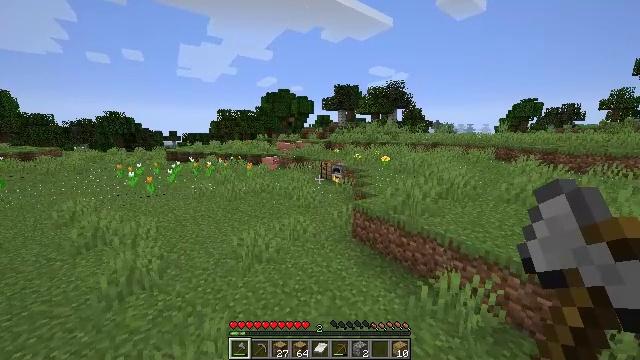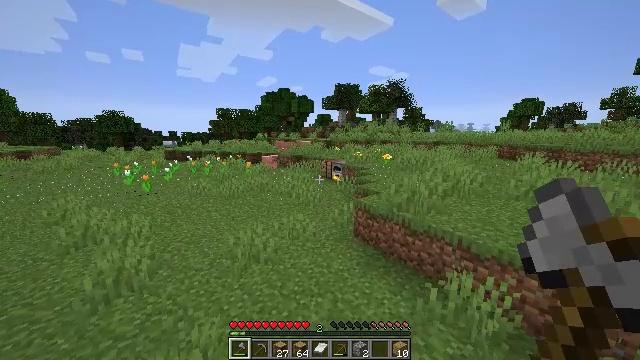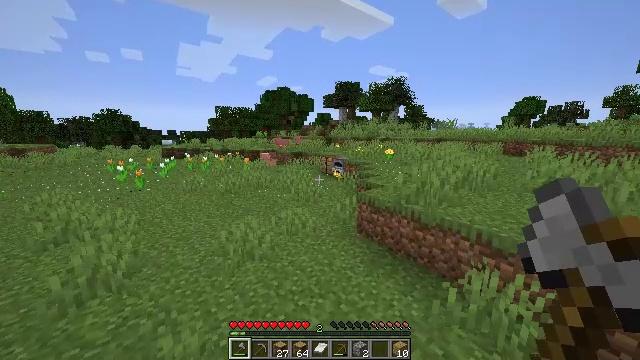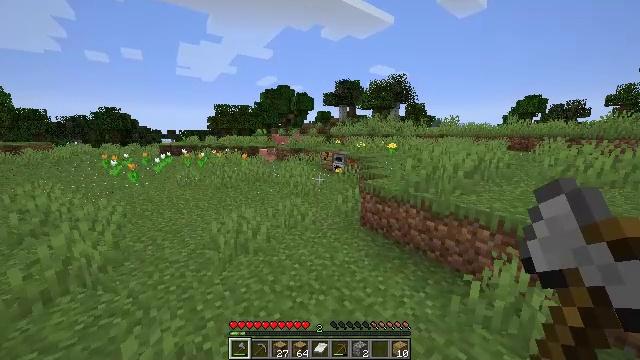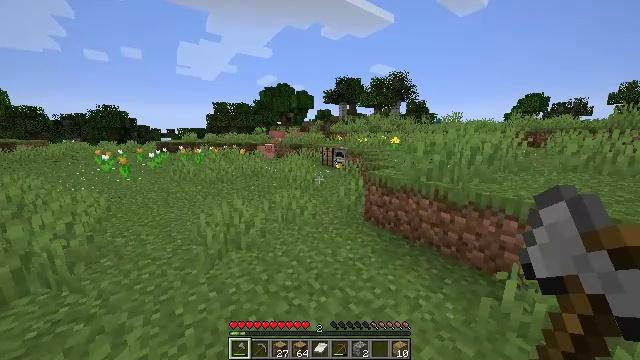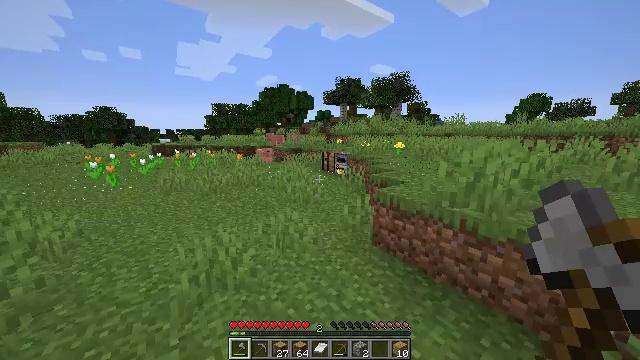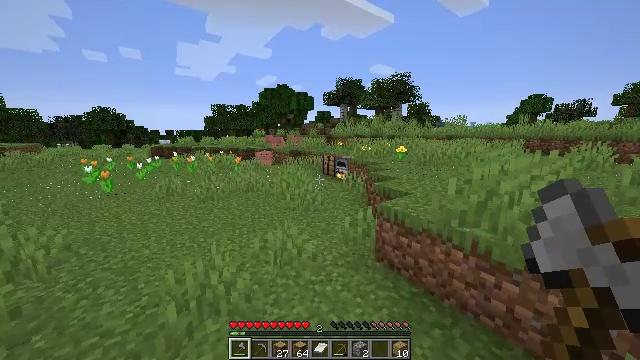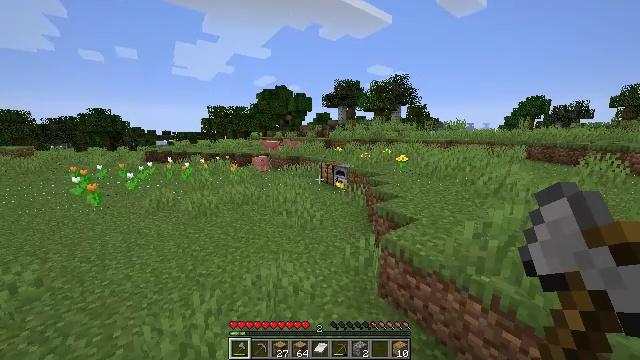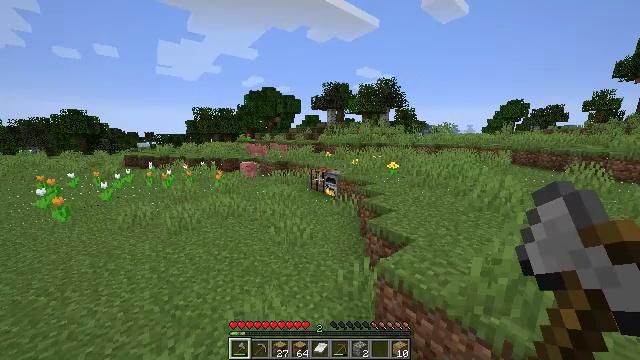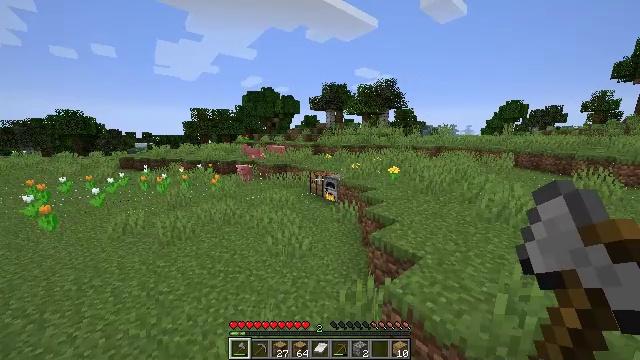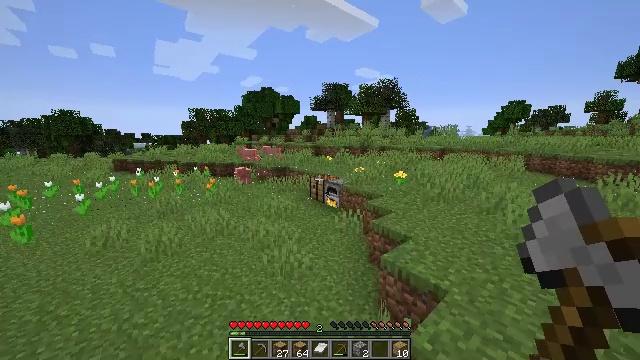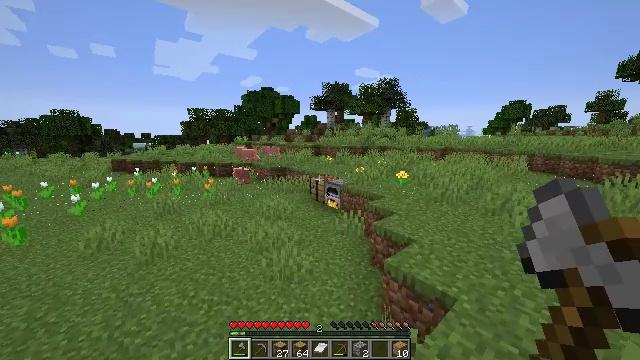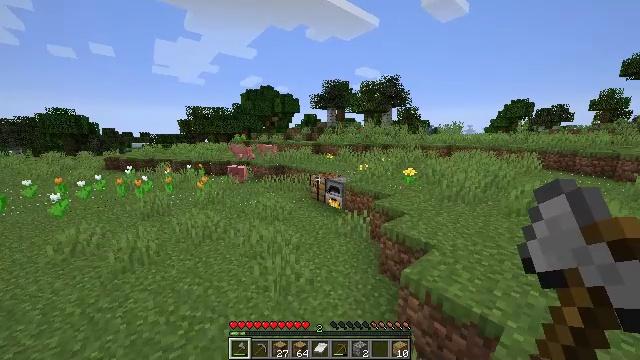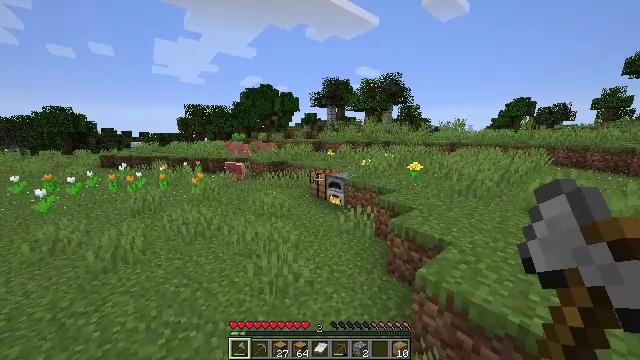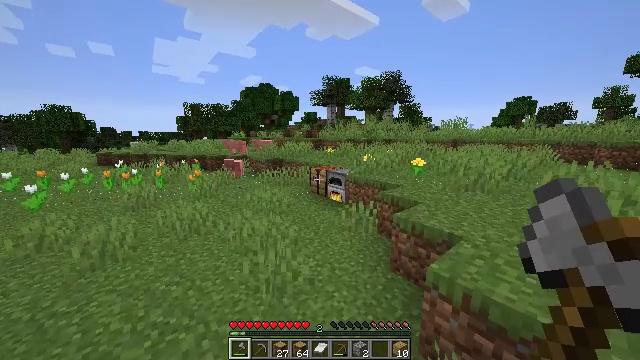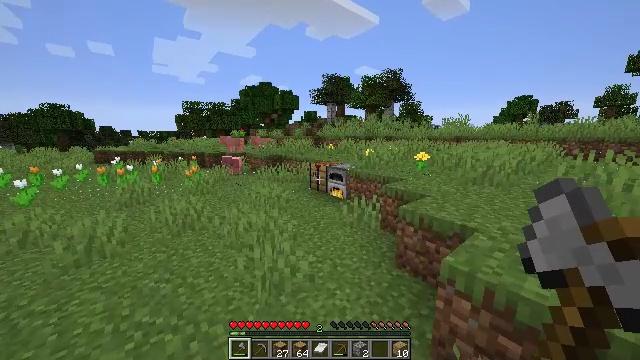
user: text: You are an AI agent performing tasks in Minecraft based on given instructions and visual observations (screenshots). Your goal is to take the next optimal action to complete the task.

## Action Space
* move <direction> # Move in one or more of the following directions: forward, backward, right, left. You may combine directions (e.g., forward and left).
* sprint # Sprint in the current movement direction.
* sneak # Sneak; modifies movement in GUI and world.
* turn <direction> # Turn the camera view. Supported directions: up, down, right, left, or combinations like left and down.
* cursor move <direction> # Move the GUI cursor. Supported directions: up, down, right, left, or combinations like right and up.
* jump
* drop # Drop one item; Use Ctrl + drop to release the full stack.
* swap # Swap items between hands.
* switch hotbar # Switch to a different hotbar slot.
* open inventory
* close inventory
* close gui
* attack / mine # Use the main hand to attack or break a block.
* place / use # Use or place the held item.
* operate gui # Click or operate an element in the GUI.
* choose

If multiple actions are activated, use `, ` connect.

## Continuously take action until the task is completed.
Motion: motion action
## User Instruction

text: Interact with the furnace to craft cooked beef.
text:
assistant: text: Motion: move forward, sprint, jump
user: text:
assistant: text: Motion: move forward, sprint, jump
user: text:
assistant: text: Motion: move forward, sprint, jump
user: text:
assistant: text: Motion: move forward, sprint, jump
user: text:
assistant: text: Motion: move forward, sprint, jump
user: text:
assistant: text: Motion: move forward, sprint, jump
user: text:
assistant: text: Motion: move forward, sprint, jump
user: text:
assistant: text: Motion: move forward, sprint, turn right, jump
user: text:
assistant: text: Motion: move forward, sprint, jump
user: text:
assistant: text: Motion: move forward, sprint, jump
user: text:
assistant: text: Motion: move forward, sprint, jump
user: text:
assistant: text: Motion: move forward, sprint, jump
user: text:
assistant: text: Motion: move forward, sprint, jump
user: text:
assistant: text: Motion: move forward, sprint, jump
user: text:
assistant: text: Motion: move forward, sprint, jump
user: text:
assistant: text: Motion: move forward, sprint, jump
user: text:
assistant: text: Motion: move forward, sprint, jump
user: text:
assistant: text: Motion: move forward, sprint, jump
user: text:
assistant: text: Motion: move forward, sprint, turn down, jump
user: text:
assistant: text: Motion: move forward, sprint, turn down, jump
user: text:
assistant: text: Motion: move forward, sprint, turn down
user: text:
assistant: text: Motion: move forward, sprint, turn down
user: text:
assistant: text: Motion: move forward, sprint, turn down
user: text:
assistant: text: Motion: move forward, sprint, turn down
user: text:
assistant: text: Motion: move forward, sprint, turn right and down
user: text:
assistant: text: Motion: move forward, sprint, turn right and down
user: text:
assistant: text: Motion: move forward, sprint
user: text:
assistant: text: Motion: move forward, sprint
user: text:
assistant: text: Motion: move forward, sprint, turn down
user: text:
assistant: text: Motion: move forward, turn right and down